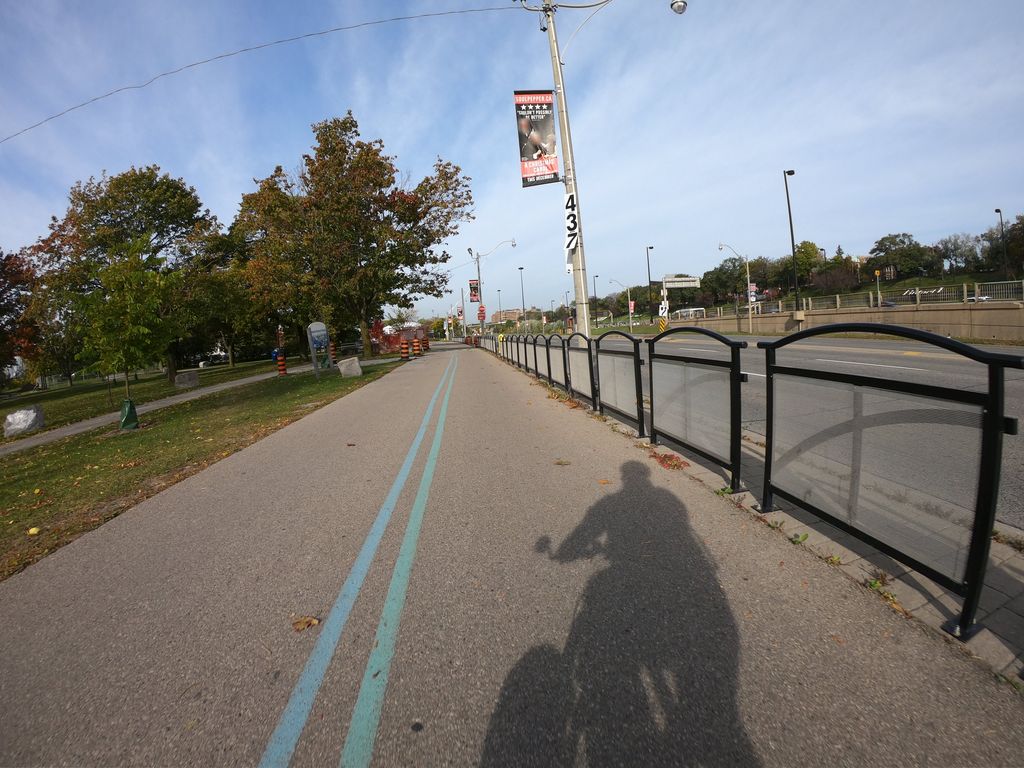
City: toronto